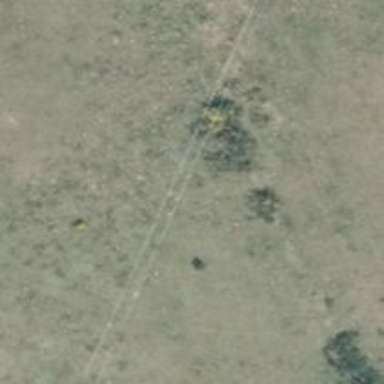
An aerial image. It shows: Minor power line with 3 cables.